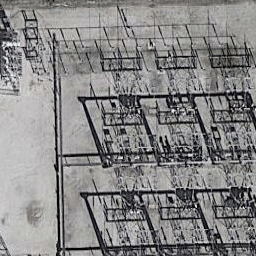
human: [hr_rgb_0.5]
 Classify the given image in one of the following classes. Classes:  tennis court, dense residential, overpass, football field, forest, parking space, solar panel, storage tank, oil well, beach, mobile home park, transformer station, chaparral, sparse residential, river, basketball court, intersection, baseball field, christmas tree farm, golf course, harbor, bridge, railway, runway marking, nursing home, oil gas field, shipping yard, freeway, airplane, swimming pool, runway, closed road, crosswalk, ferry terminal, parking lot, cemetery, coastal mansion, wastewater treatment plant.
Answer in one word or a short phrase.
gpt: transformer station